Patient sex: M
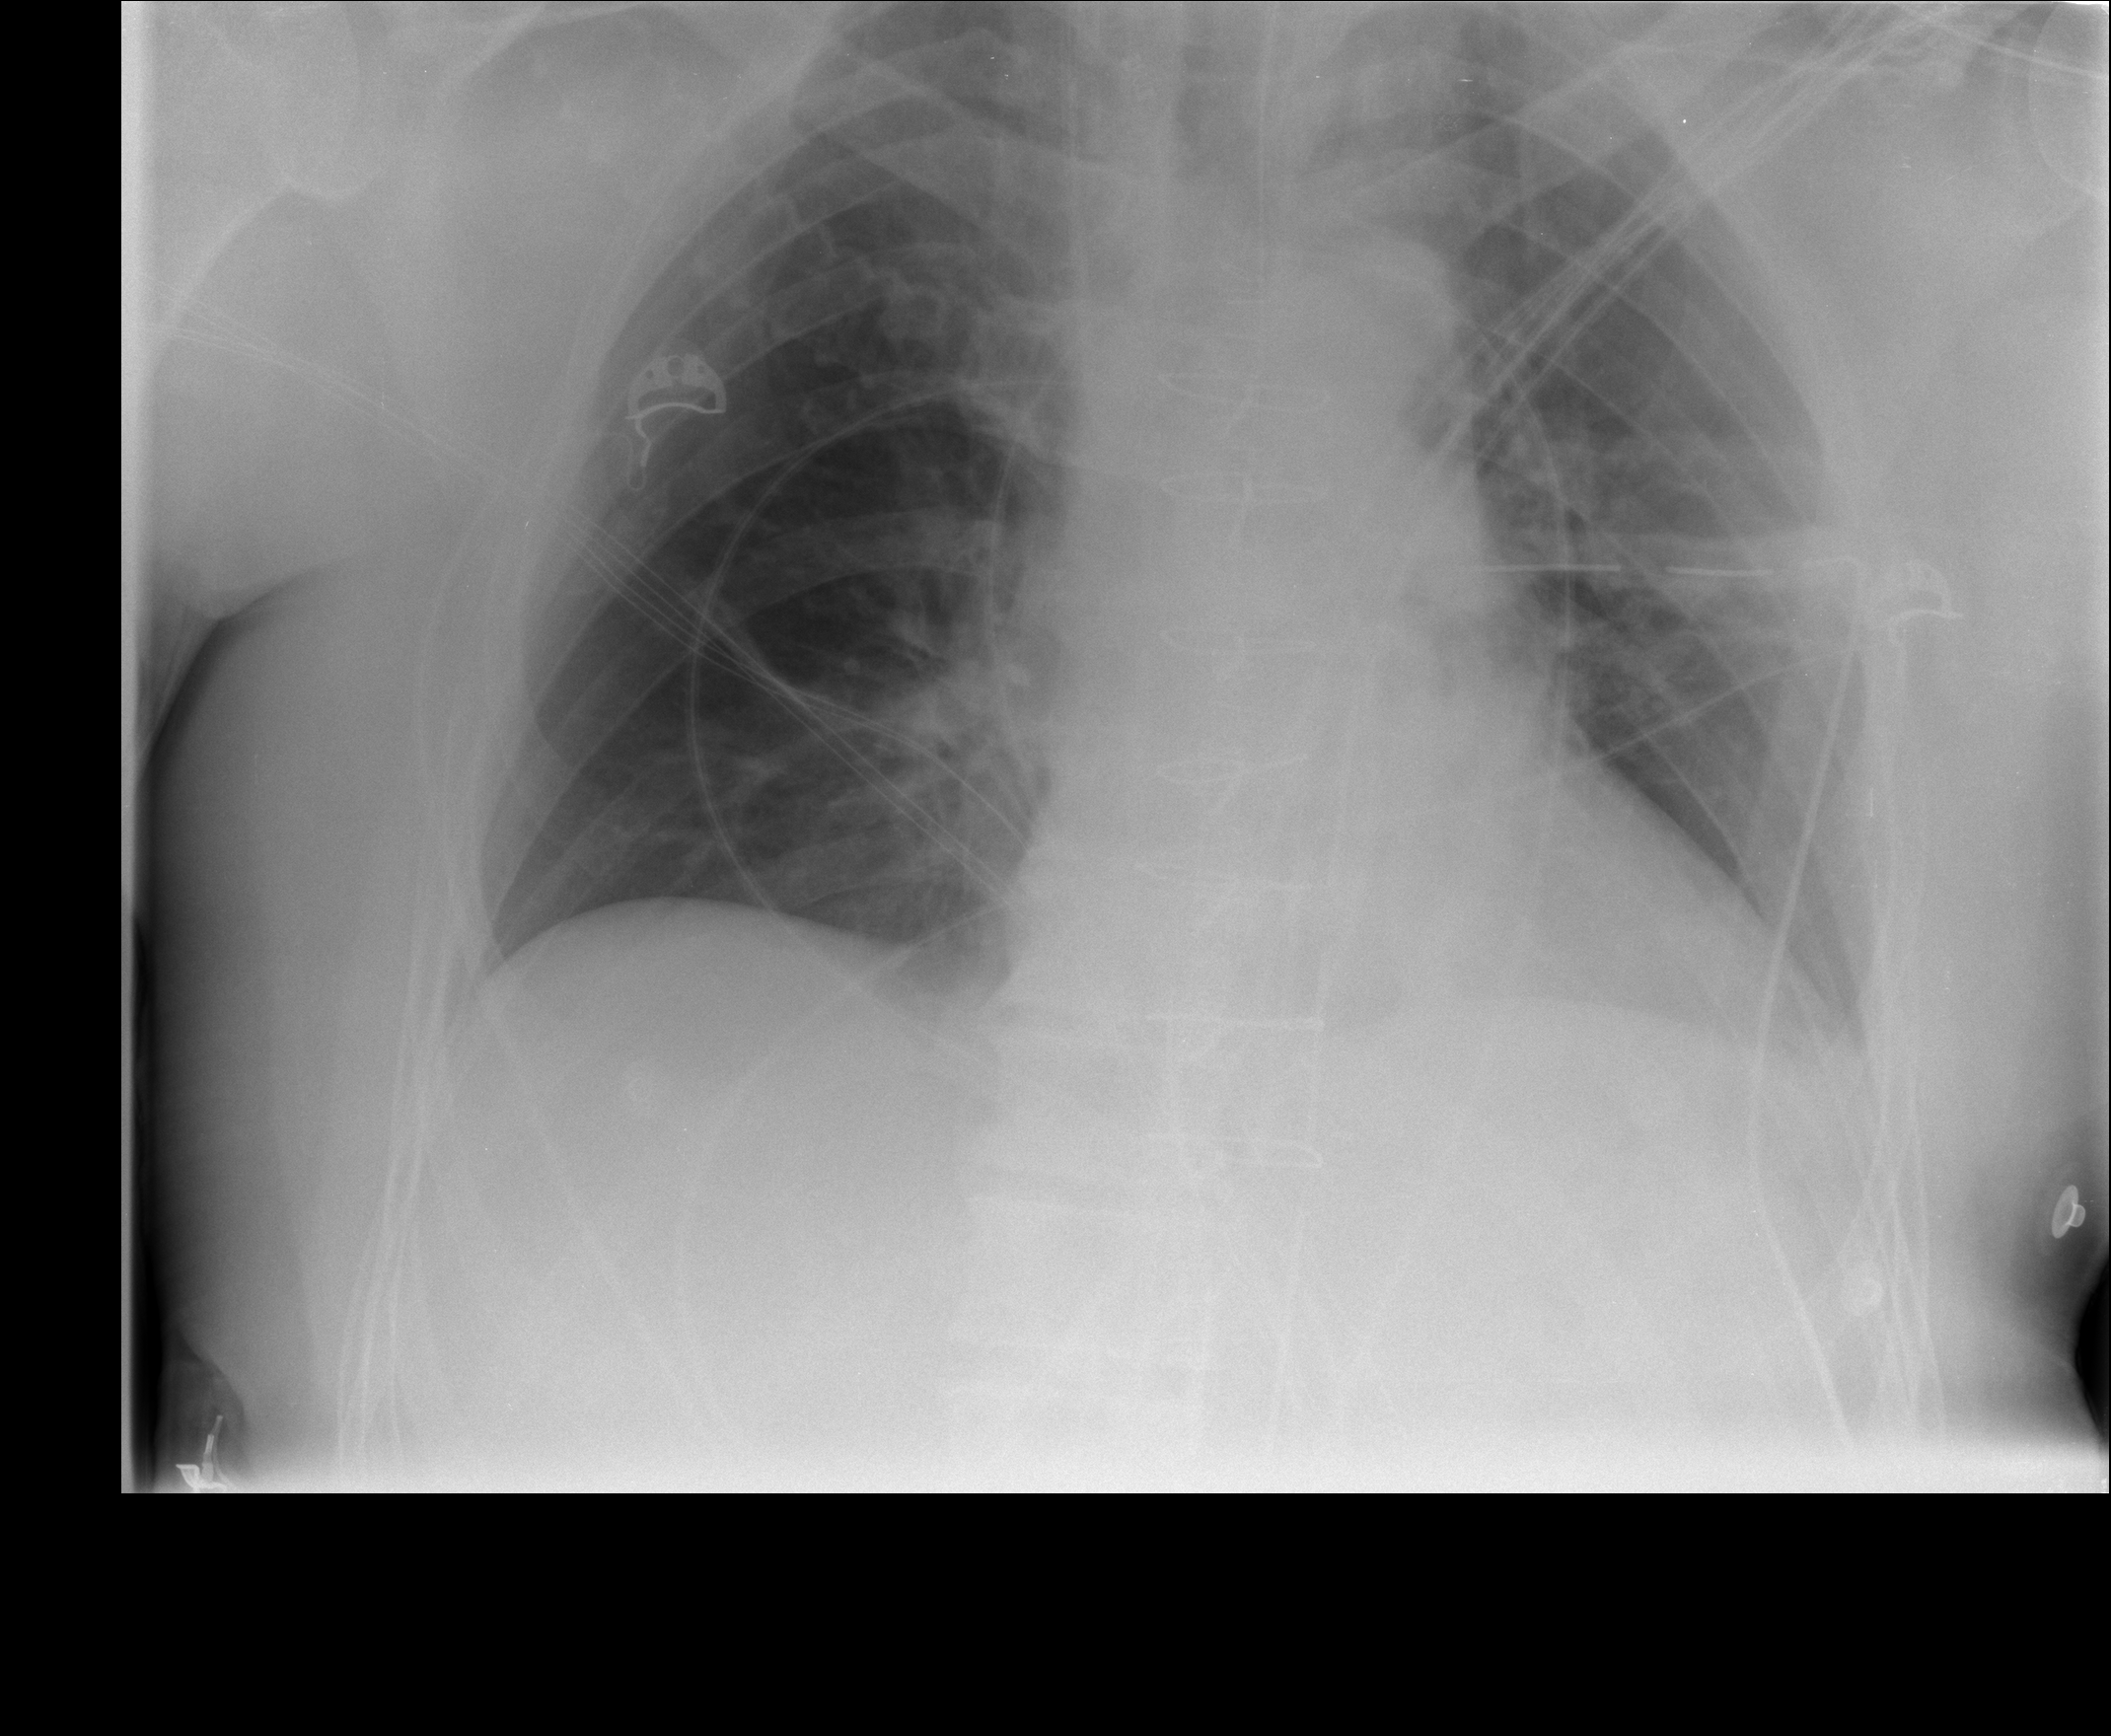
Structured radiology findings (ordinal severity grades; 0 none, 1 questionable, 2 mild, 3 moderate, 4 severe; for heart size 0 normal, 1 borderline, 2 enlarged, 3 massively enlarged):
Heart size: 0
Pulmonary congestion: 0
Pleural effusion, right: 0
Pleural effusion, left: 1
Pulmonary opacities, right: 0
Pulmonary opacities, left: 0
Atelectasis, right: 0
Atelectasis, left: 0